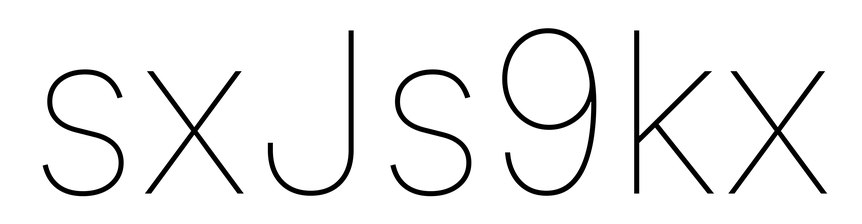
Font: Inter_Thin